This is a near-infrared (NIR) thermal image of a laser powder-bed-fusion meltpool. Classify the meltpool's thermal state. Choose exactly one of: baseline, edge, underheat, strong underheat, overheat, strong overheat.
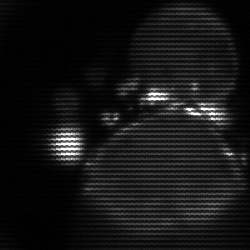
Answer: edge